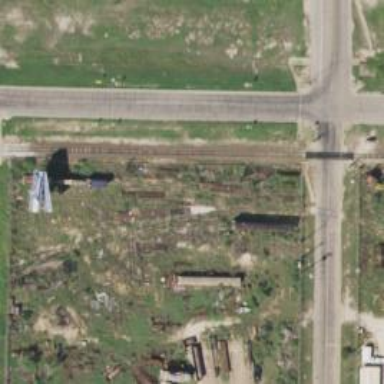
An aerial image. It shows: Abandoned railway.